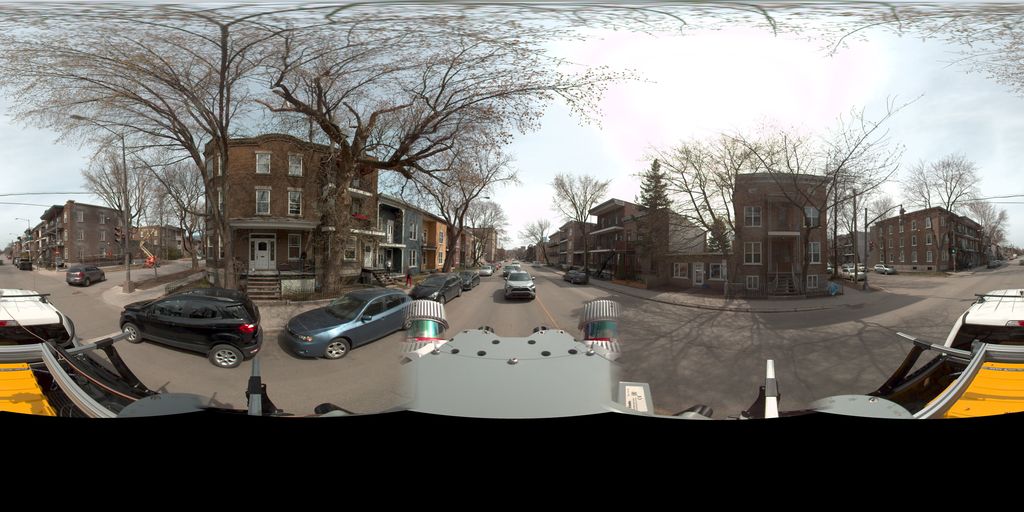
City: quebec_city